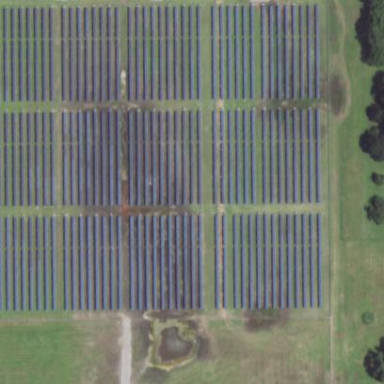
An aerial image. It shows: Solar-powered generator surrounded by fence.